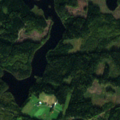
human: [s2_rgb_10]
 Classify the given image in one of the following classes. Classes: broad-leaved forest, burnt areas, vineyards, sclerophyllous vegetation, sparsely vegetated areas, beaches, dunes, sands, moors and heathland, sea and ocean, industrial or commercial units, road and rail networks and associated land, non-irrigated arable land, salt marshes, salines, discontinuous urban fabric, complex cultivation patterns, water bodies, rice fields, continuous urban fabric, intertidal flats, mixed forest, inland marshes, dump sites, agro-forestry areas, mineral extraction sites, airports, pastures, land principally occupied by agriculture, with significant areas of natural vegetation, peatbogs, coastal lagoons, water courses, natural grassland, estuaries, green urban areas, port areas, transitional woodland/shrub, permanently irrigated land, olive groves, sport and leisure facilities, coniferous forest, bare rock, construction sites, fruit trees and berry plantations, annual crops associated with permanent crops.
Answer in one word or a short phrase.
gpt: coniferous forest, mixed forest, transitional woodland/shrub, water bodies